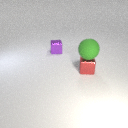
large green rubber sphere above small red metal cube